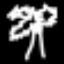
Label: palm tree